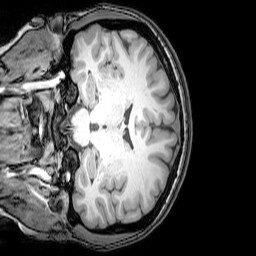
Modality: T1w
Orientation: coronal
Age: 24
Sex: female
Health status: healthy
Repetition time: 0.081 s
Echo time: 0.037 s